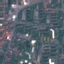
Land use / land cover: Residential